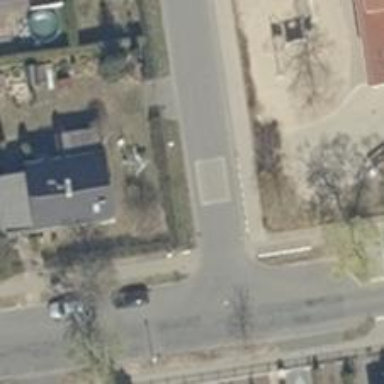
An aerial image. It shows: Bump for traffic calming.